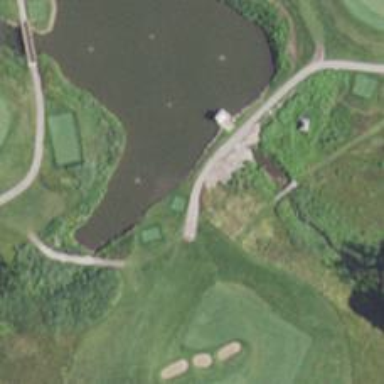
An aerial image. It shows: Path for both roads and golfers.